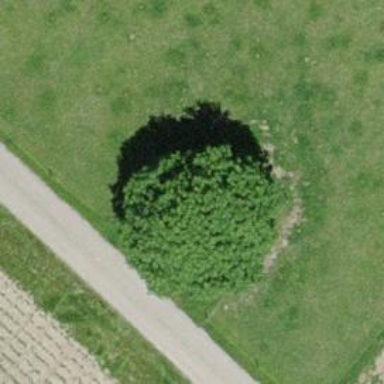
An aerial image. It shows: Broadleaved evergreen tree in its natural setting.